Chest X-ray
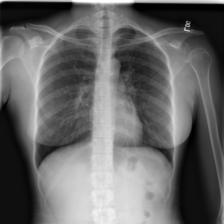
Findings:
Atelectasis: negative
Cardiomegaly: negative
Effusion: negative
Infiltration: negative
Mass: negative
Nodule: negative
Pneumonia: negative
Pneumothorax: negative
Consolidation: negative
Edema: negative
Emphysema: negative
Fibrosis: negative
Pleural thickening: negative
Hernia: negative